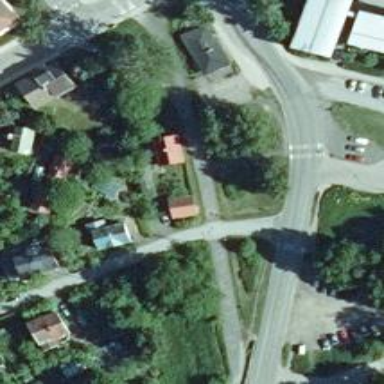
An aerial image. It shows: Road with "give way" sign.